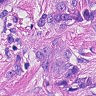
Metastatic tissue present: yes